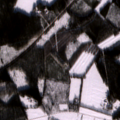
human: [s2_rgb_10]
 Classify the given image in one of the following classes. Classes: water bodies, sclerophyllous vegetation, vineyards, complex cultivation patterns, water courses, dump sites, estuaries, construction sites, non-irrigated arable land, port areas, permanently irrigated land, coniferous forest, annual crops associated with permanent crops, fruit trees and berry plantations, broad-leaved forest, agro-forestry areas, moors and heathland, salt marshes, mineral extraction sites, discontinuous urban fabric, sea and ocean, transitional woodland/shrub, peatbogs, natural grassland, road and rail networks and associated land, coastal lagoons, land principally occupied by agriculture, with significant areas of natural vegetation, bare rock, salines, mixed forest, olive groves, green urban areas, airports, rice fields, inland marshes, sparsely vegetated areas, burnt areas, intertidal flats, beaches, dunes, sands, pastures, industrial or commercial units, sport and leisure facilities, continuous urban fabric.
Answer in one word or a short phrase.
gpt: land principally occupied by agriculture, with significant areas of natural vegetation, coniferous forest, mixed forest, transitional woodland/shrub